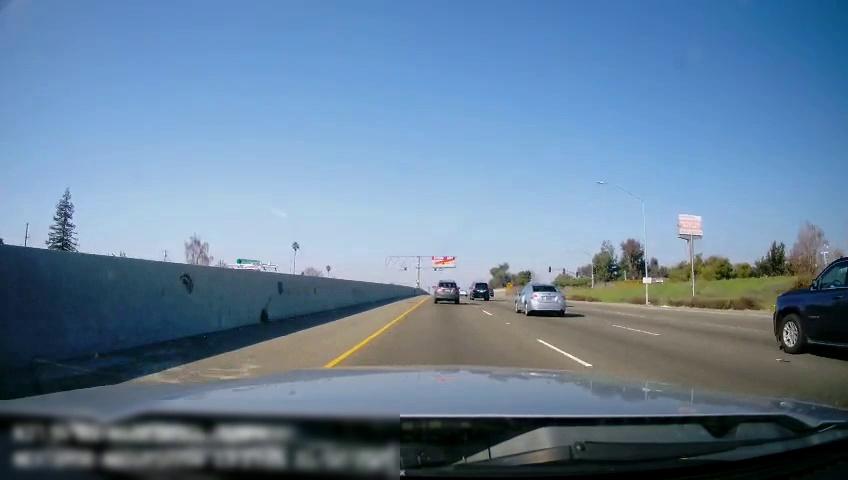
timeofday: Day
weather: Sunny
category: Drivable Space
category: Vehicles | SUV
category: Vehicles | SUV
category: Vehicles | Car
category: Vehicles | Truck
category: Vehicles | SUV
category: Lanes | Current Lane
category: Lanes | Current Lane
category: Lanes | Alternate Lane
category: Lanes | Alternate Lane